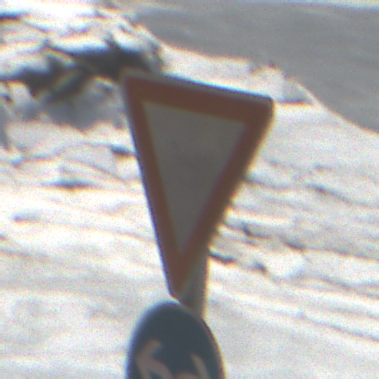
Verkehrszeichen: VorfahrtGewaehren
Zusatzzeichen unten: VorgeschriebeneFahrtrichtungRechtsOderLinks
Umgebung: Outdoor, Nature
Tageszeit: Midday
Wetter: PartlyCloudy
Licht: Natural
Jahreszeit: NotSpecified
Kontrast: HighContrast